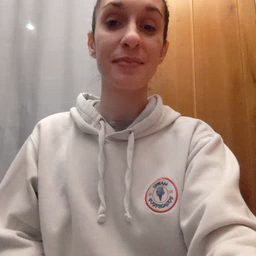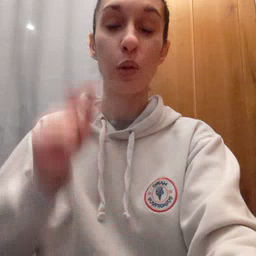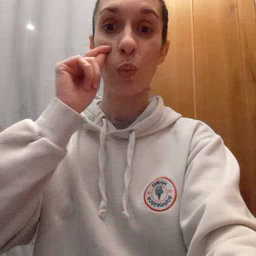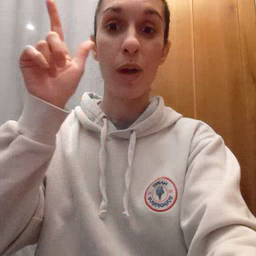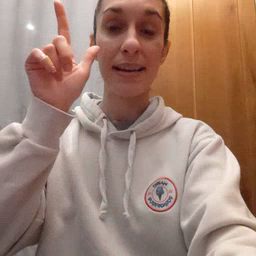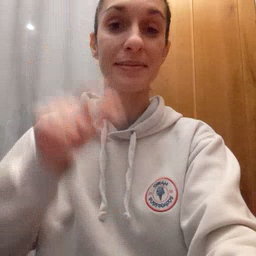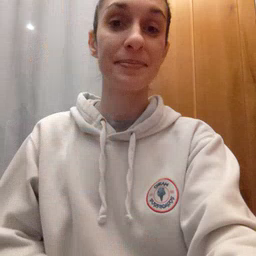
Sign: wake